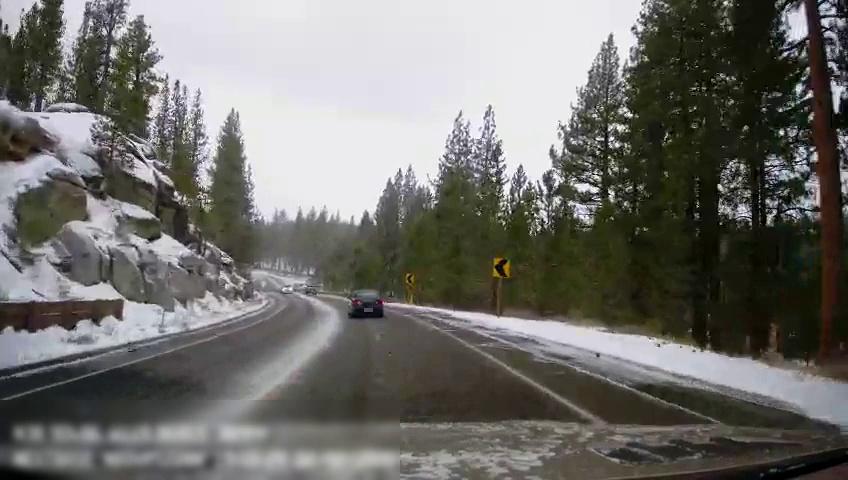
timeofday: Day
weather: Snowy
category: Drivable Space
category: Vehicles | Car
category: Vehicles | Car
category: Vehicles | Car
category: Lanes | Opposite Lane
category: Lanes | Current Lane
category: Traffic | Signs
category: Traffic | Signs